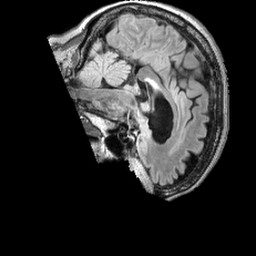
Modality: FLAIR
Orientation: sagittal
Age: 74
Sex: female
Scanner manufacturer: siemens
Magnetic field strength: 3 T
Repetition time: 5 s
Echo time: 0.387 s